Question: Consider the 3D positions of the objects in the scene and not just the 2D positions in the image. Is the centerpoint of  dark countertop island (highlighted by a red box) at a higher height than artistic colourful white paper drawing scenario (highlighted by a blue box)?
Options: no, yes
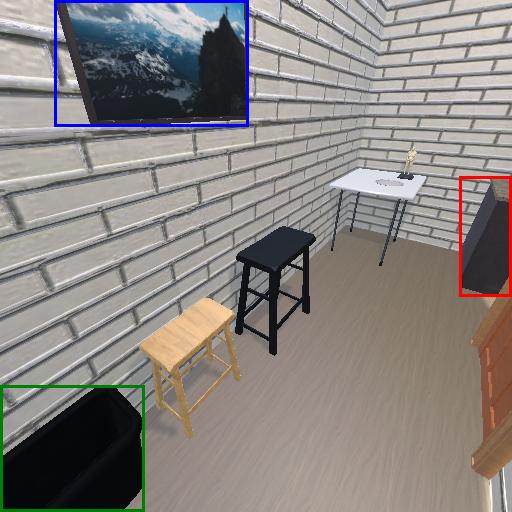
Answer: no